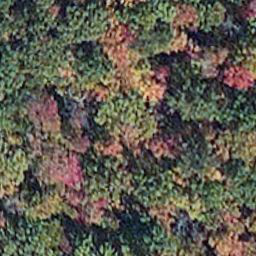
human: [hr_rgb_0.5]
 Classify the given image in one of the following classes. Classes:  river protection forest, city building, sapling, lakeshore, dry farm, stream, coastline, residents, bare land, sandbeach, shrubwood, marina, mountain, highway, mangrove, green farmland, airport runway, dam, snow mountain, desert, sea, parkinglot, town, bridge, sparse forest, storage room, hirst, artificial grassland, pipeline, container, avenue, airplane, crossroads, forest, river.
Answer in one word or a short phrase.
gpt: mangrove